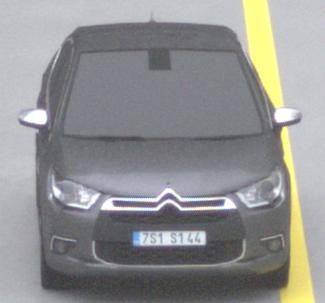
Make: Citroen
Model: DS 4 VTi 120
Detailed model: DS 4
Model produced from: 2011/05
Model produced until: 2015/01
Doors: 5
Color: gray
Road condition: wet road
Daytime: midday
Contrast: low contrast